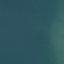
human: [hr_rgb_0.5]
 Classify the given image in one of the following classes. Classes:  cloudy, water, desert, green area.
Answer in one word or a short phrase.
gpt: water